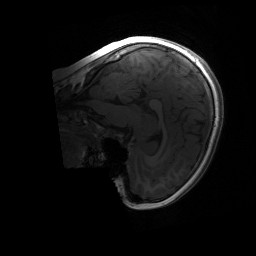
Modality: T1w
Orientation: sagittal
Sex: female
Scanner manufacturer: siemens
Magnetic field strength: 3 T
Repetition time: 1.9 s
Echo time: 0.00243 s